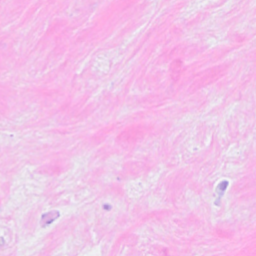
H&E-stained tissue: Breast